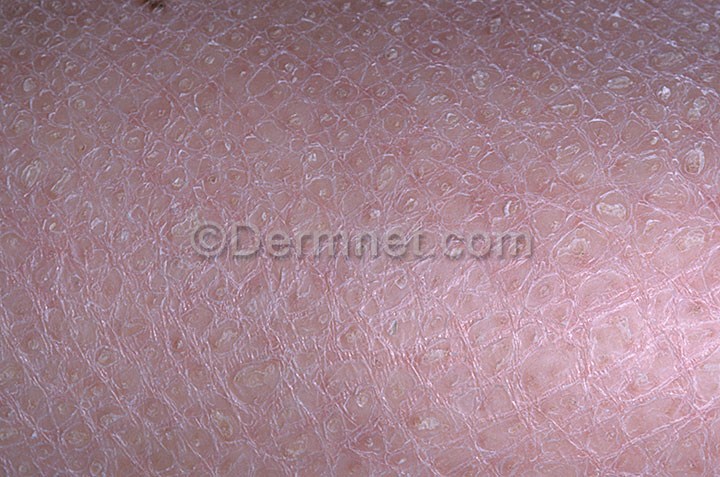
Disease: Atopic Dermatitis Photos